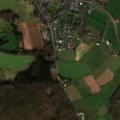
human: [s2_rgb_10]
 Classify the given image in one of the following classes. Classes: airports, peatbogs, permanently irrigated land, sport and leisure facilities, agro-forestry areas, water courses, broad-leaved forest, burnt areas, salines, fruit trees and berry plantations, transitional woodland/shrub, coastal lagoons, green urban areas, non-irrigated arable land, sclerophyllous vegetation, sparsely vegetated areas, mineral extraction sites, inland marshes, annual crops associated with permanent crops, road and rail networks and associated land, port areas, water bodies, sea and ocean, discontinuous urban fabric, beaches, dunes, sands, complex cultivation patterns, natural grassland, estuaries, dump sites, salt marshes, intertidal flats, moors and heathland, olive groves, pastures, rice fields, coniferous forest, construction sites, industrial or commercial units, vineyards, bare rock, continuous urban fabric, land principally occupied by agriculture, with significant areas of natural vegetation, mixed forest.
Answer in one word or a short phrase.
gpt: discontinuous urban fabric, road and rail networks and associated land, non-irrigated arable land, pastures, land principally occupied by agriculture, with significant areas of natural vegetation, broad-leaved forest